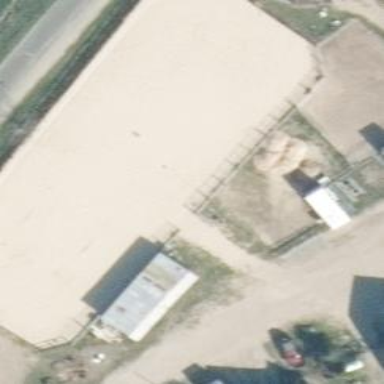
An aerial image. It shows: Equestrian pitch for leisure land activities.